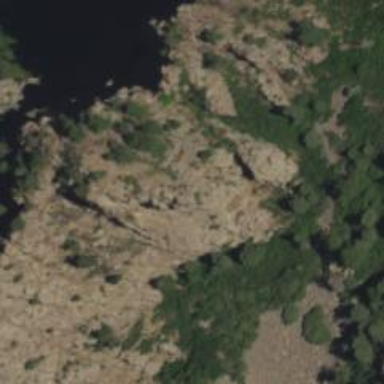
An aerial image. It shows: Cliff in nature.